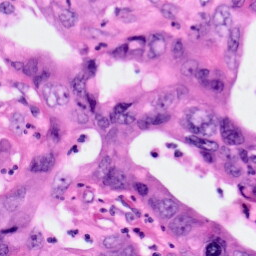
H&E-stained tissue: Pancreatic